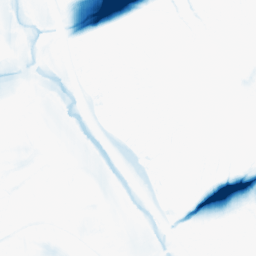
Category: morphological
Decomposition family: morphological_ellipse
Decomposition parameters: operation: closing
width: 50
height: 10
Upsampling method: bspline
Upsampling parameters: scale: 2
Upsampling scale: 2